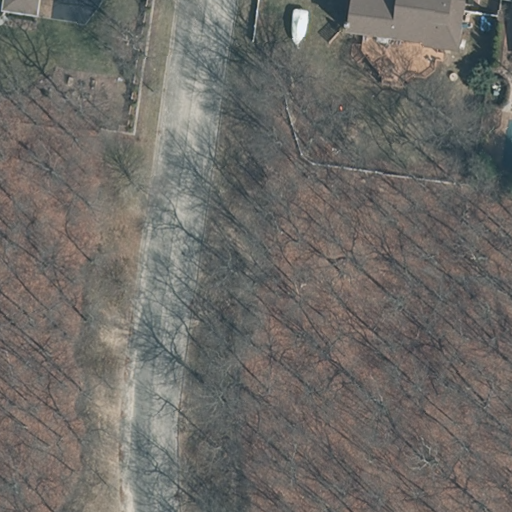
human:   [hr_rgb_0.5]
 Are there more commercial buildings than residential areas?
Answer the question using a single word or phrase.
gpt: no

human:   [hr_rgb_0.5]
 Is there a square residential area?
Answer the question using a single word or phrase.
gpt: no

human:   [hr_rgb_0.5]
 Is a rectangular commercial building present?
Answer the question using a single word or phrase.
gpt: no

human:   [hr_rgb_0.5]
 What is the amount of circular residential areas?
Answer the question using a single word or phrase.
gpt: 0

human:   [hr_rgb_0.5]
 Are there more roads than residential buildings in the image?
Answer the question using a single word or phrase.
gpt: no

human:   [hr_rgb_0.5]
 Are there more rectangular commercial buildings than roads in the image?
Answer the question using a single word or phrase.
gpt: no

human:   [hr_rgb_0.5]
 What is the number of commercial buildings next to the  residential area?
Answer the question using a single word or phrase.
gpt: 0

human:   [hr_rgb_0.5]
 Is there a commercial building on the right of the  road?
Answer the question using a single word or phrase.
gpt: no

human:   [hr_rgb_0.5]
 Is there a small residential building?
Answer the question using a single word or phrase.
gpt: no

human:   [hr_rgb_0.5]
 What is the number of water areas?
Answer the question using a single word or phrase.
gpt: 0

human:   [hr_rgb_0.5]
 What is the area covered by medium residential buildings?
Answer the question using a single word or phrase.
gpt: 320m2

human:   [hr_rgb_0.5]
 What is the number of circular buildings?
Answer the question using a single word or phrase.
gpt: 0

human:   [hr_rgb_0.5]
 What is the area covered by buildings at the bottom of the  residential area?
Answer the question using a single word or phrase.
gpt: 320m2

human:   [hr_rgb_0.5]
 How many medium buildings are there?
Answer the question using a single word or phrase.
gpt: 2

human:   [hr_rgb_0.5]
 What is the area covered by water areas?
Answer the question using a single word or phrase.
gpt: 0m2

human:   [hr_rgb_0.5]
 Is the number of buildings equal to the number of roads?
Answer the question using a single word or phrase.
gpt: no

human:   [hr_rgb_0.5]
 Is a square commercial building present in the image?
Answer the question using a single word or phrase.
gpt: no

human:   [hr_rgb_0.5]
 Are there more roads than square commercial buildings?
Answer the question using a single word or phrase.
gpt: yes

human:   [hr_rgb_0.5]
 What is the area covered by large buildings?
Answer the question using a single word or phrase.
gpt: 0m2

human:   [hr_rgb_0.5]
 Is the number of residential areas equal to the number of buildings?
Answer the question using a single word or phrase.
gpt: no

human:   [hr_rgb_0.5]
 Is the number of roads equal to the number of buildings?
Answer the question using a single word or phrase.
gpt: no

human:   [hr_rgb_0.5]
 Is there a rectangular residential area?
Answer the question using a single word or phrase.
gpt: yes

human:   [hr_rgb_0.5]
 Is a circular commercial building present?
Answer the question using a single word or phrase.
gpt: no

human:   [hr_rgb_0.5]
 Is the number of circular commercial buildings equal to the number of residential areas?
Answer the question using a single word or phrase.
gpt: no

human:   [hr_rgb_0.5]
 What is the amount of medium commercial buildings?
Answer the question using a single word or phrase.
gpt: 0

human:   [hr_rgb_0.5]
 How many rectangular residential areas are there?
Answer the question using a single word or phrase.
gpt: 1

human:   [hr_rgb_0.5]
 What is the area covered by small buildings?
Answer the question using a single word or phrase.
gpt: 0m2

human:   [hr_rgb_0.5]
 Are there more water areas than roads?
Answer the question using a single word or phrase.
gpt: no

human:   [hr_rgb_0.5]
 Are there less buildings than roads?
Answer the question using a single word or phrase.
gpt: no

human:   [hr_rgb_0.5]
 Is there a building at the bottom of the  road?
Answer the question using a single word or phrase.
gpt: no

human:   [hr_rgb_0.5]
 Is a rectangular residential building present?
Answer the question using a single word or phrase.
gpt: yes

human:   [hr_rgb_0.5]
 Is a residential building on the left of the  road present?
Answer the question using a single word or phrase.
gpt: yes

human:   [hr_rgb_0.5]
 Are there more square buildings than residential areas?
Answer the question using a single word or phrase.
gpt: no

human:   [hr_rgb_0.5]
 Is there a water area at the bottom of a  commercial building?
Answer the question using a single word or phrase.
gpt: no

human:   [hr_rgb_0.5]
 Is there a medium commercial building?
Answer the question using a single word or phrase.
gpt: no

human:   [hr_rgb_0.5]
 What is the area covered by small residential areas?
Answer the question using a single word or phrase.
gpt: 0m2